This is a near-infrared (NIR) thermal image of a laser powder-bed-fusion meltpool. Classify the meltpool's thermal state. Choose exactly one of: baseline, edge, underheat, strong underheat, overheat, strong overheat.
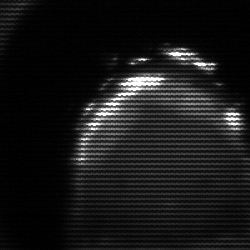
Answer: edge